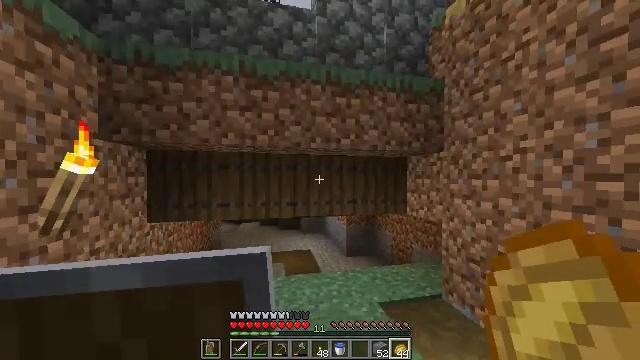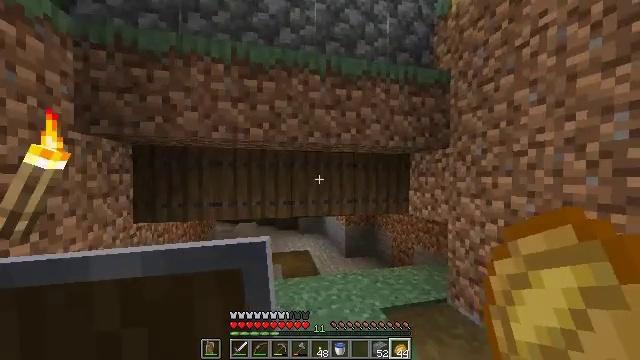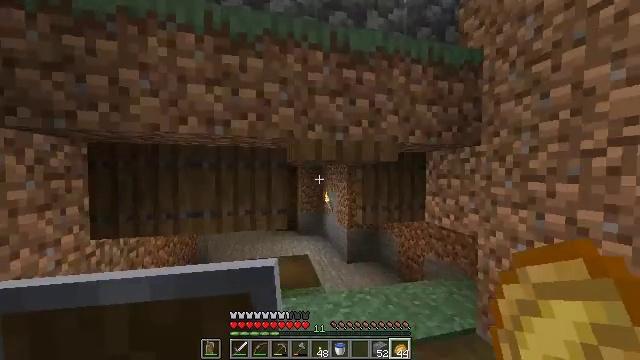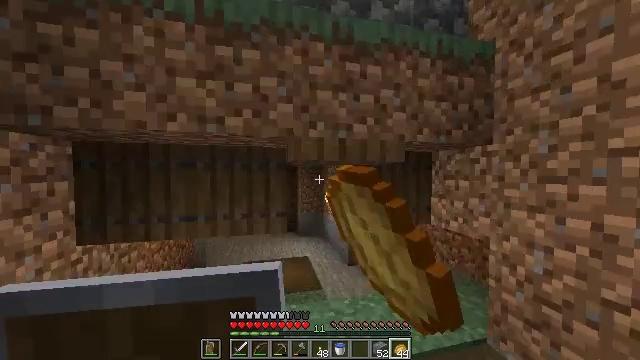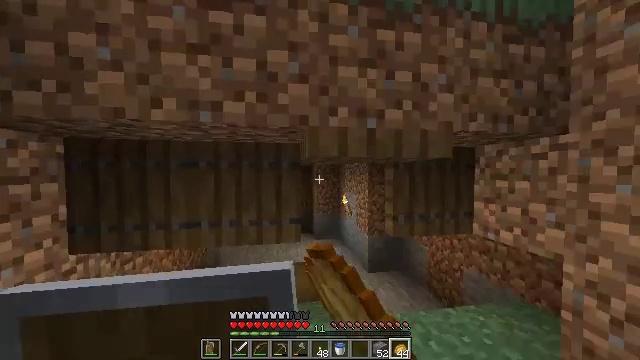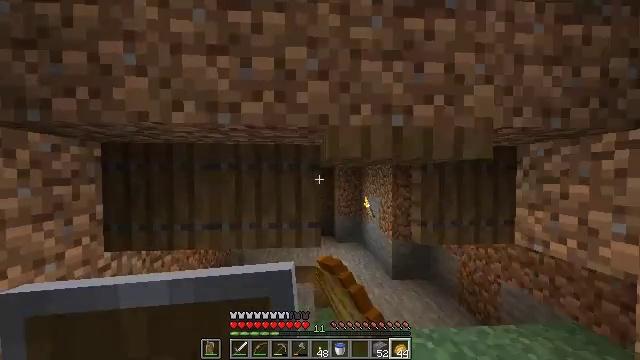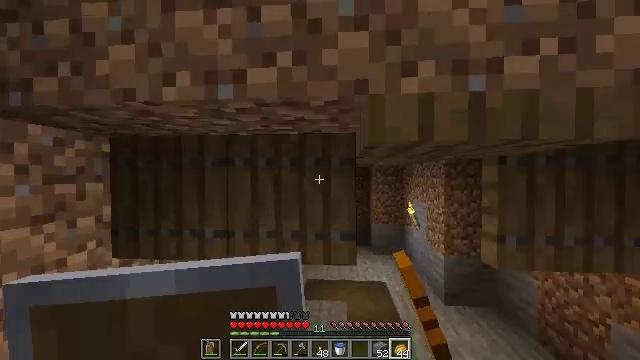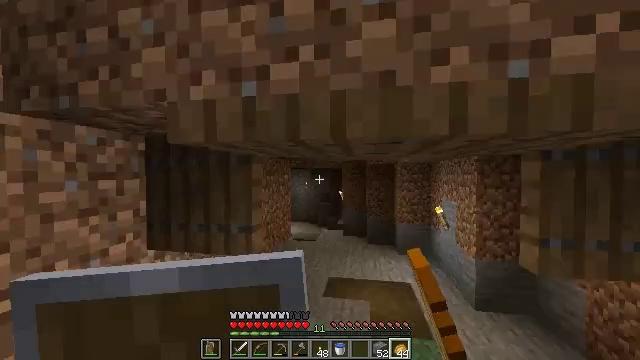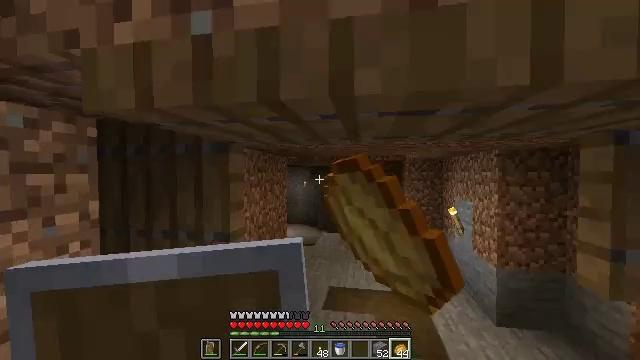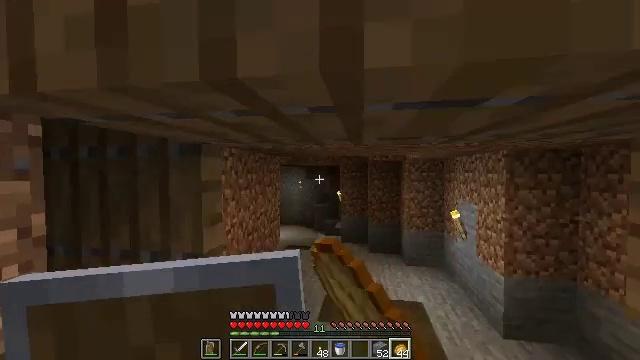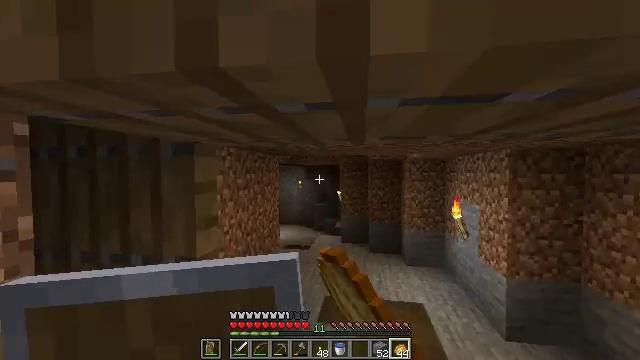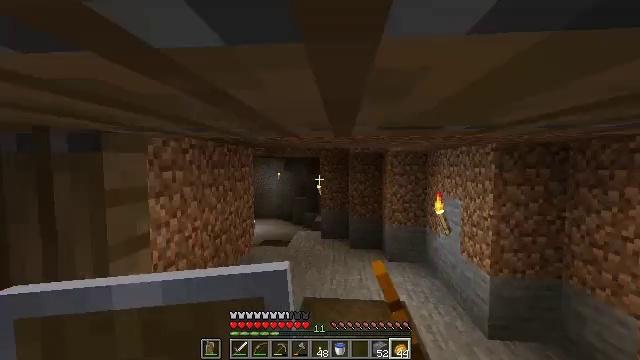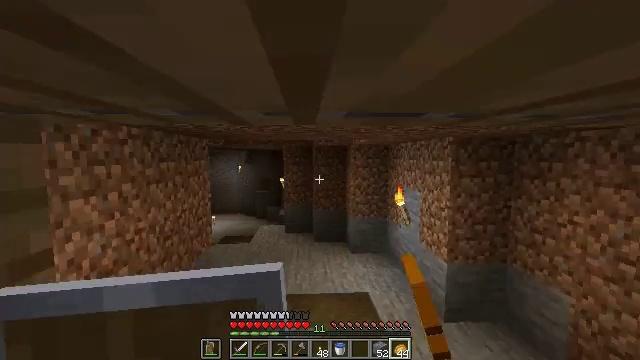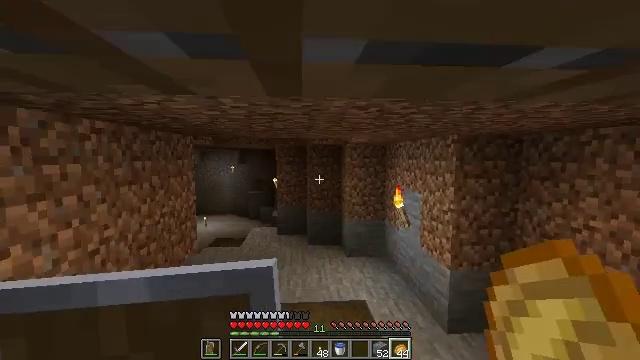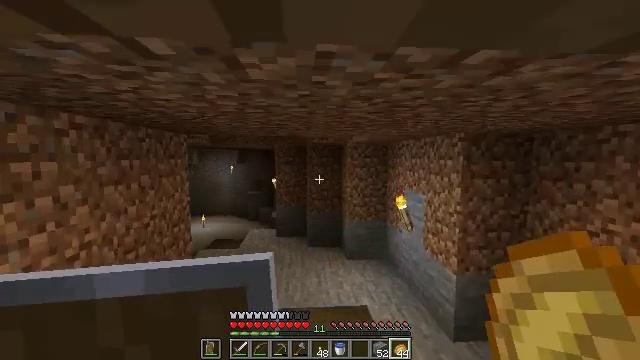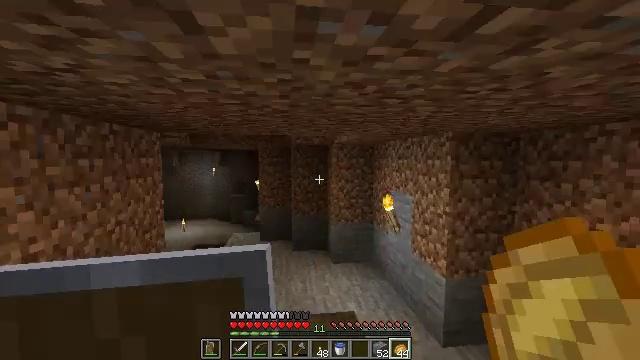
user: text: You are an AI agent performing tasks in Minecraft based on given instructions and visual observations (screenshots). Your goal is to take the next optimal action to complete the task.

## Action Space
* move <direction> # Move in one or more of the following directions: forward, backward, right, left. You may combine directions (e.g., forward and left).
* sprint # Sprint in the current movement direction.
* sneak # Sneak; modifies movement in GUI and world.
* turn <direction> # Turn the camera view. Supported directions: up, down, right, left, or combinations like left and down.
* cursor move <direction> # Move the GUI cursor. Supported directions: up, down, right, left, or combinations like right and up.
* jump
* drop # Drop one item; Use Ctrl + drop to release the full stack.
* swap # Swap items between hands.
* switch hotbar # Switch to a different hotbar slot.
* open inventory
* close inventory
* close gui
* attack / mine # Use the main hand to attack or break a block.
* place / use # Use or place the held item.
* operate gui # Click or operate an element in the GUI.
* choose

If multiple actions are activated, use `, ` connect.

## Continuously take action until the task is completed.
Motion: motion action
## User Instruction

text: Mine a chest to move it.
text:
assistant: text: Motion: move forward
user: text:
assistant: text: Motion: move forward, use / place
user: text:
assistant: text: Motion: move forward, use / place
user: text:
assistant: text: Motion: move forward, turn left
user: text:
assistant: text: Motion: turn left
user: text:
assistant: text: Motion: move forward, turn left
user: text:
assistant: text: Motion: move forward, turn left, use / place
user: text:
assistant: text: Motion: move forward, use / place
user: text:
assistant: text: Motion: move forward
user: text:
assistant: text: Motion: move forward
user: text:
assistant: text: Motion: move forward, turn right and down
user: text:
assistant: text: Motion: move forward, turn right and down
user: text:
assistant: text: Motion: move forward, turn right
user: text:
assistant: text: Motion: move forward
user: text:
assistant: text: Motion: move forward, turn right
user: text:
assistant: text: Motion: move forward, turn right and up
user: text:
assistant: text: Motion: move forward, turn right and up
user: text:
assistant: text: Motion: move forward and move left
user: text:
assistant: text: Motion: move forward and move left
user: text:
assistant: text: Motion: move back and move left, turn right
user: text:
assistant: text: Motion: move back, turn right and up
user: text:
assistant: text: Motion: move back, turn right and up
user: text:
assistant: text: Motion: move back, turn left
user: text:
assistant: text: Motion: move back, turn up
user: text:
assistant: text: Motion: turn right and up
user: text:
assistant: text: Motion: turn right and up
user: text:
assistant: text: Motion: turn right and up
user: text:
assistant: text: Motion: turn up
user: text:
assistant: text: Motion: turn left and up
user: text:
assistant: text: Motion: turn left, use / place